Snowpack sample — Buffalo Mountain, Silverthorne, Colorado, USA (1/25/25, 10:11 AM MST)
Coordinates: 39.6222, -106.1139
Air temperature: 22 °F
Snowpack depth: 110 cm
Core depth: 30 cm
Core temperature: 42.8 °F
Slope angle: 12°, slope face: 102°
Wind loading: high
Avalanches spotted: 0
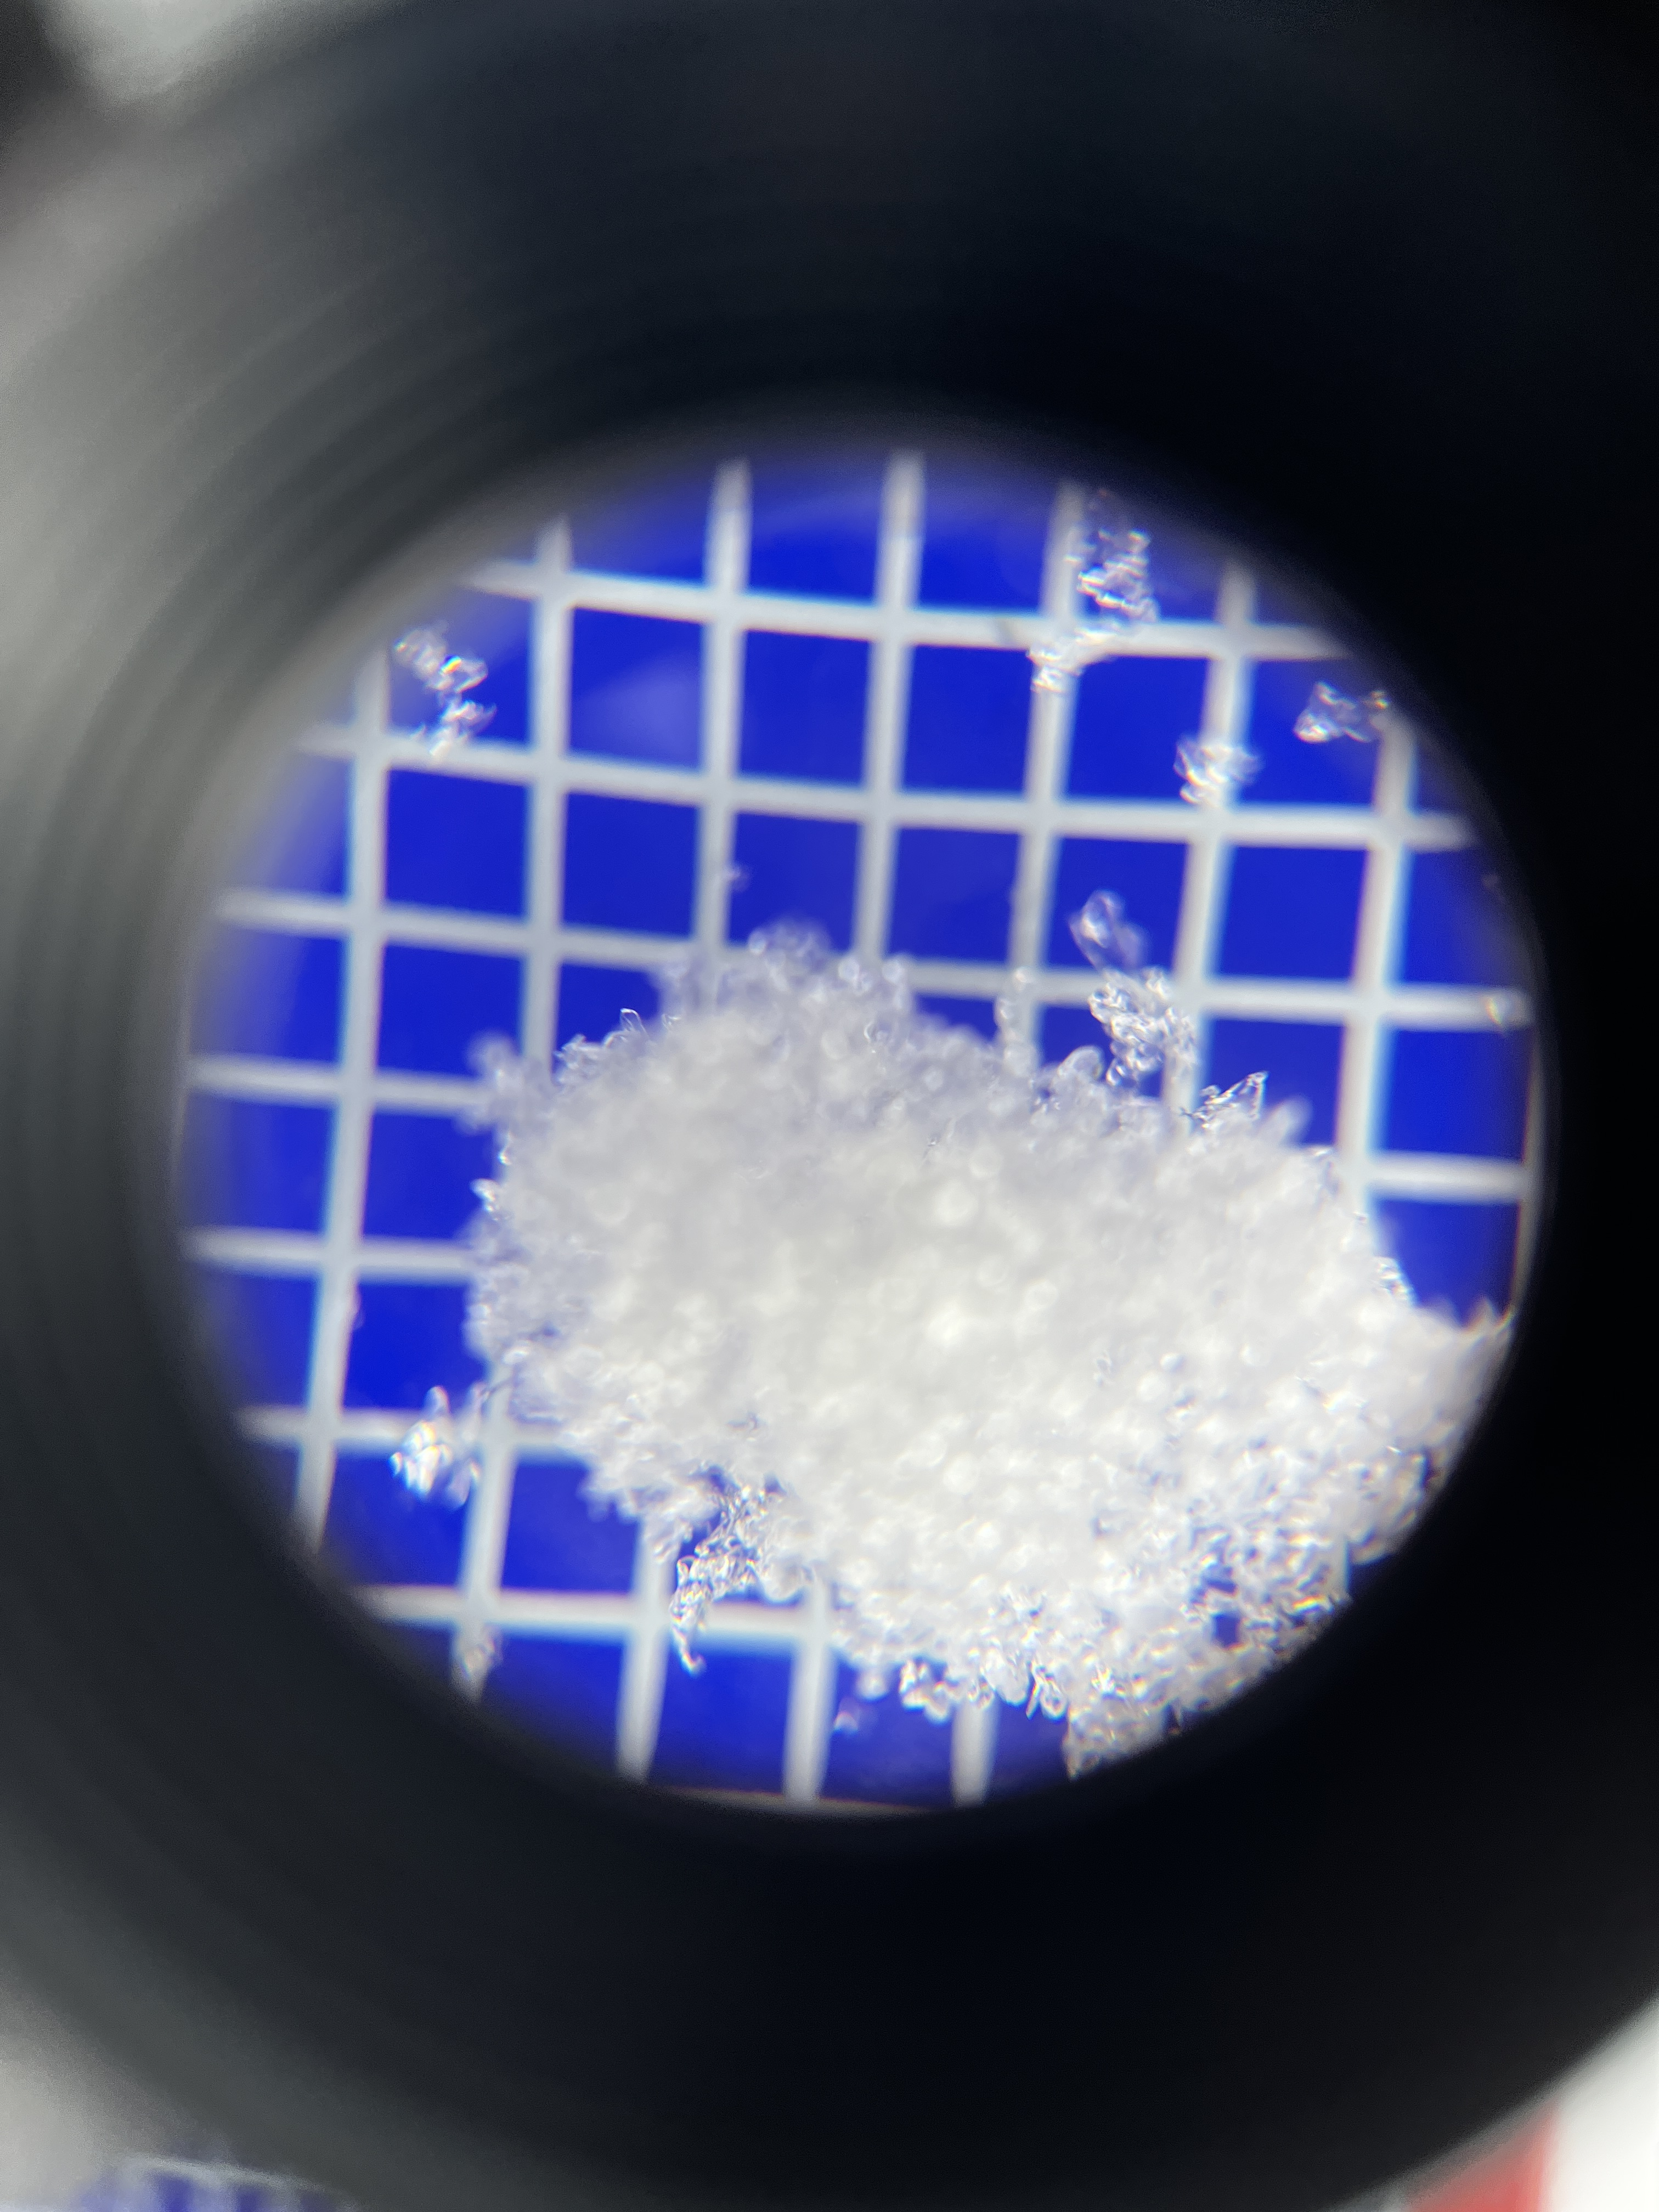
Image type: magnified_profile
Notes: No avalanches nearby, collected on the outskirts of a fire break 15 meters from the treeline, on way to Buffalo and Red Mountain